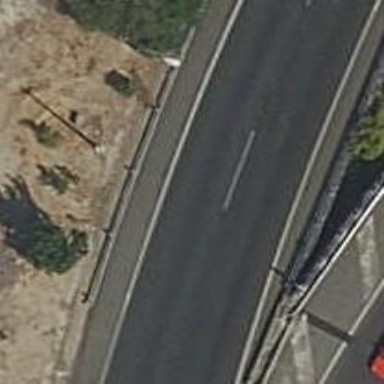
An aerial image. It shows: Motorway link.